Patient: sex F, age 66
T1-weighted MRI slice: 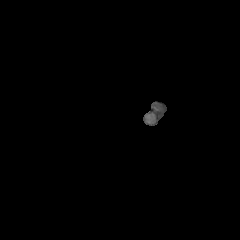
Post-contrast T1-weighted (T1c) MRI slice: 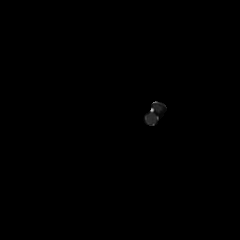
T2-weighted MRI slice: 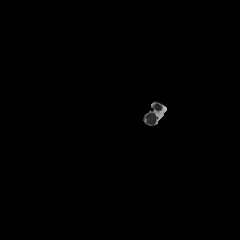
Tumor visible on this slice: no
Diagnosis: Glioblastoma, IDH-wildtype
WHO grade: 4